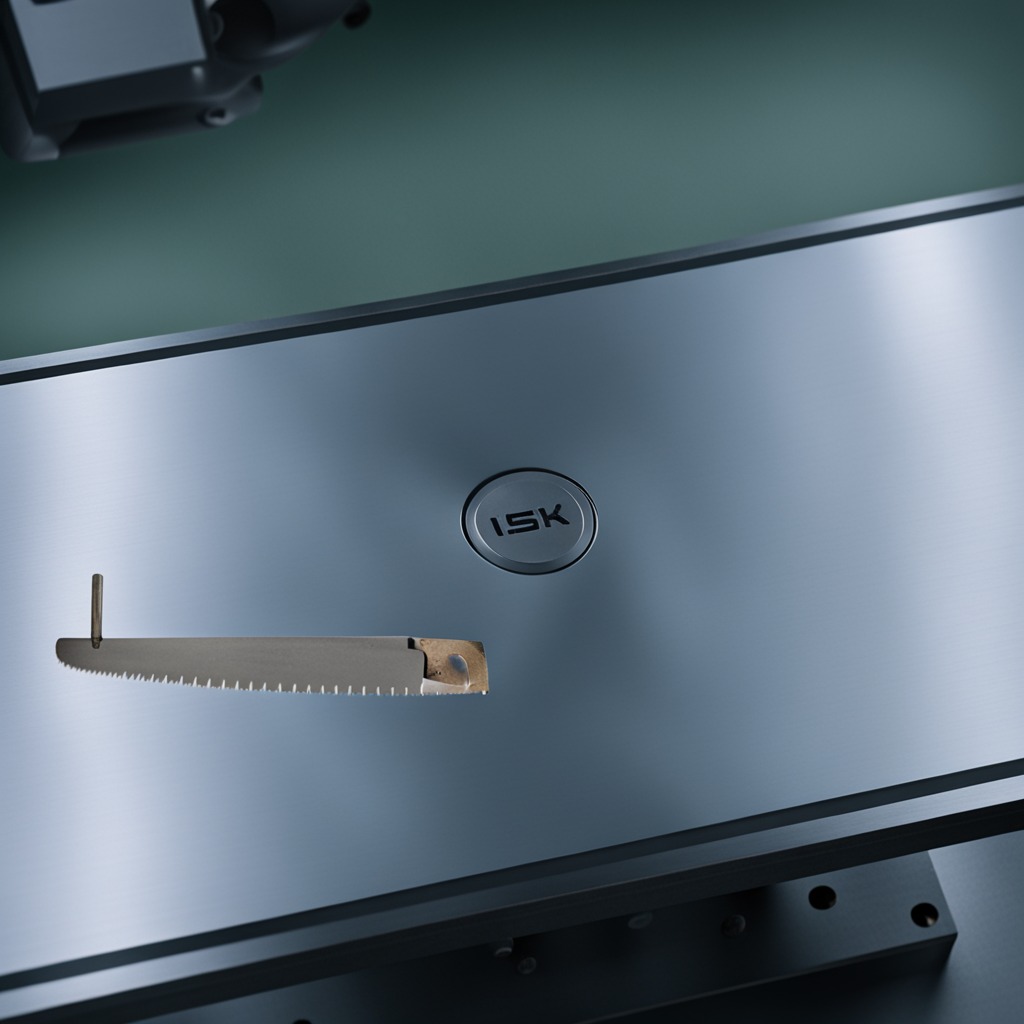
A metal saw is lying on a metal table in a machine shop under fluorescent lights.